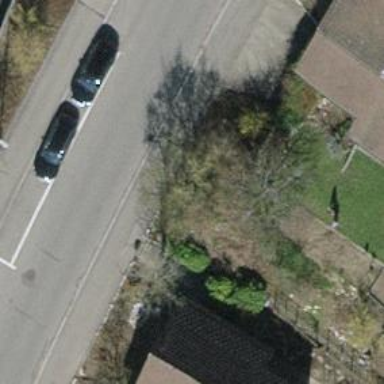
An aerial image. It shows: Urban area featuring tree as natural element.